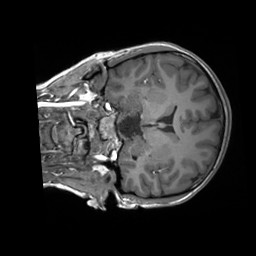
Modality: T1w
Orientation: coronal
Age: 21
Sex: female
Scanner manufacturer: siemens
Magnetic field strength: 3 T
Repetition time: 1.8 s
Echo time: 0.00232 s